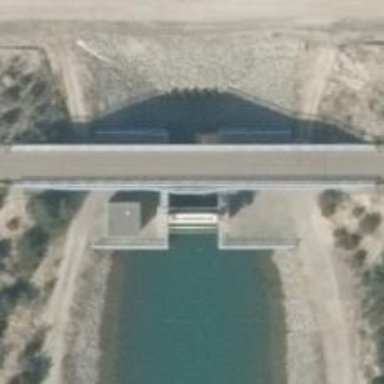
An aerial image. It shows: Sluice gate on the waterway.